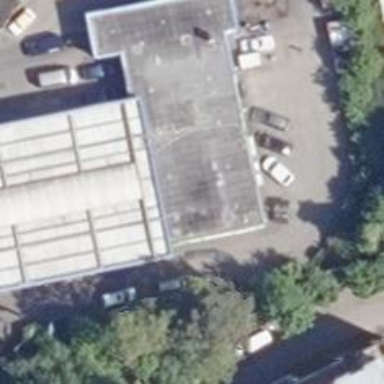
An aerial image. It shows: Fuel station.